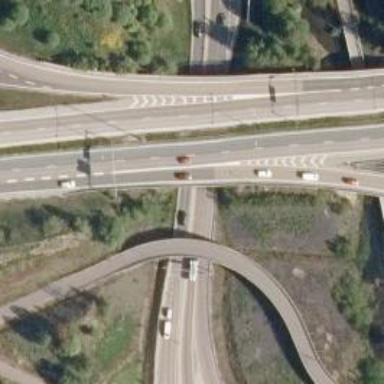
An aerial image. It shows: Asphalt motorway link.